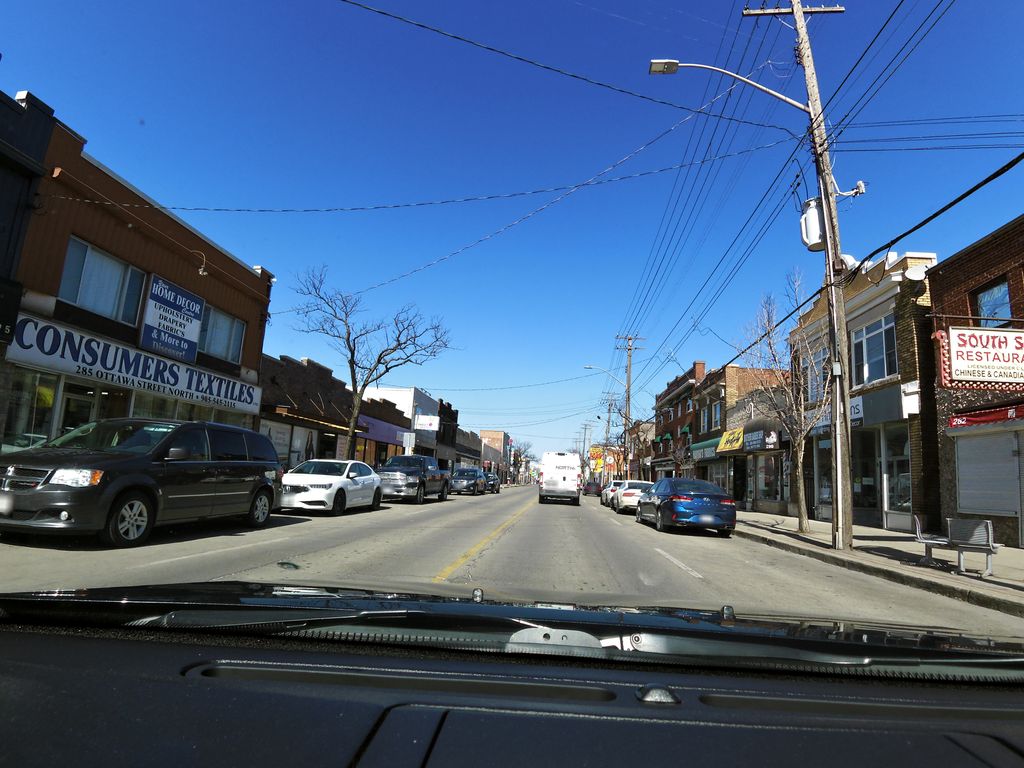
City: hamilton